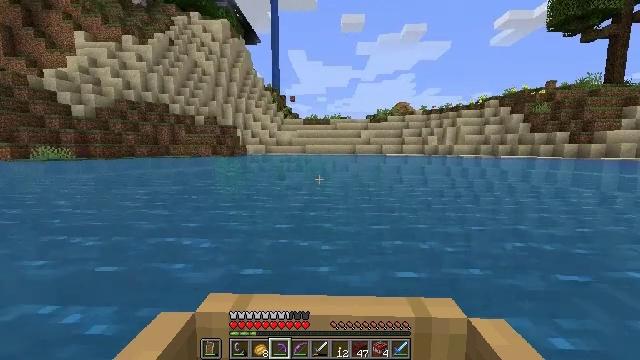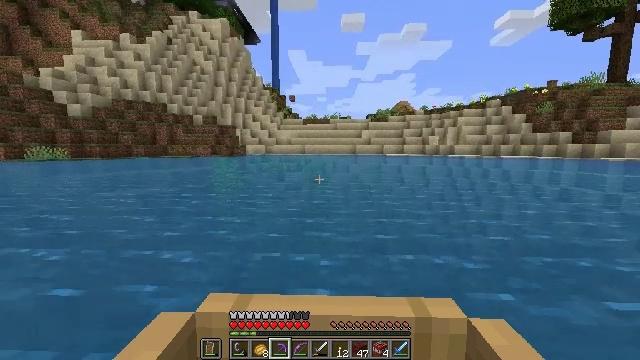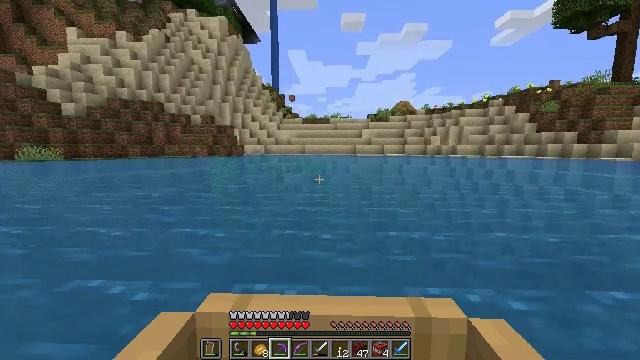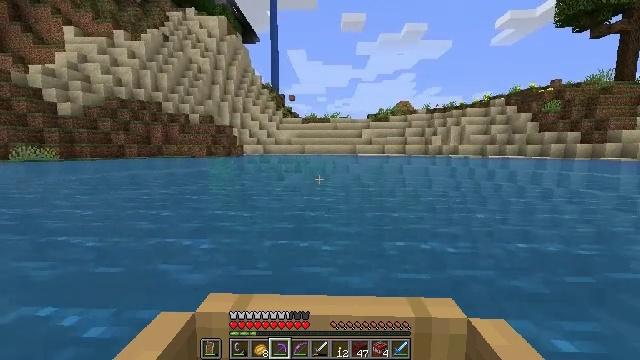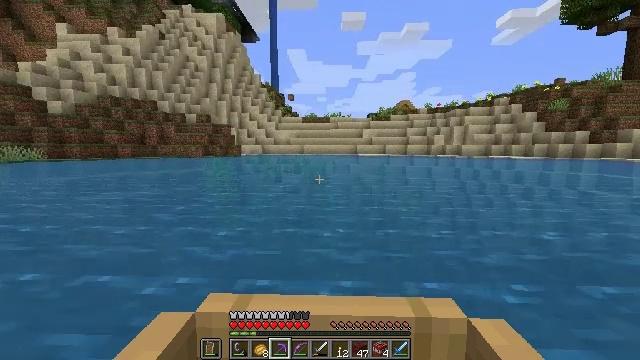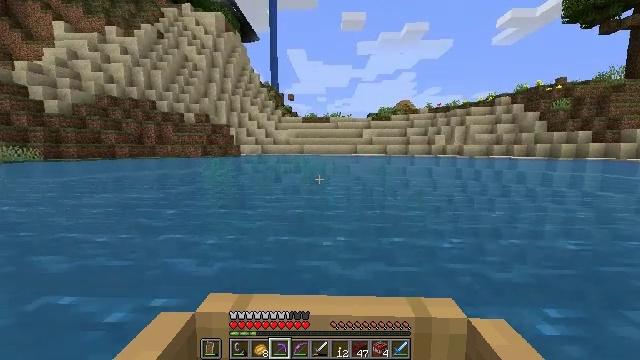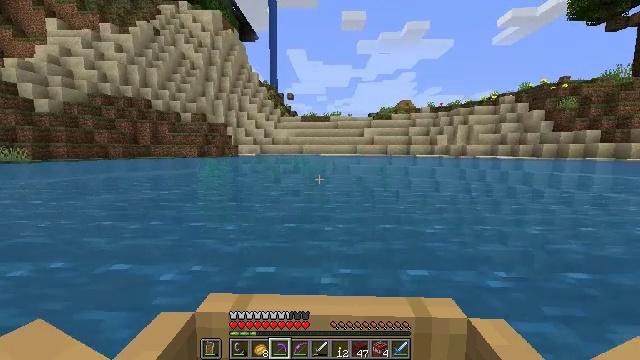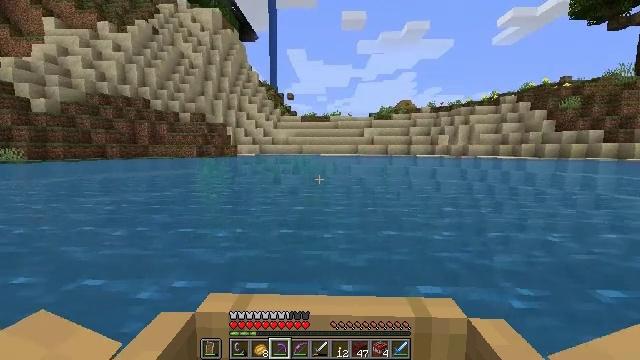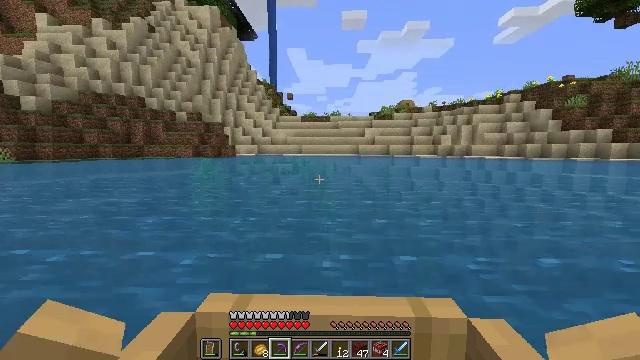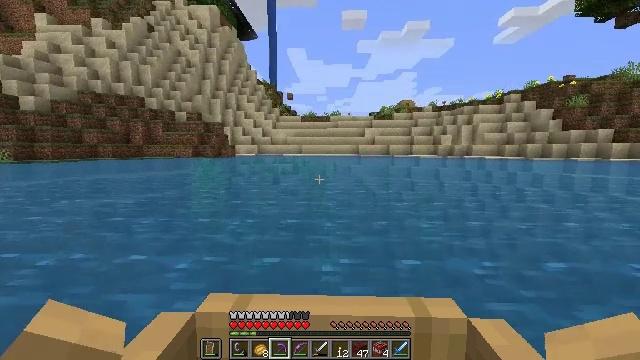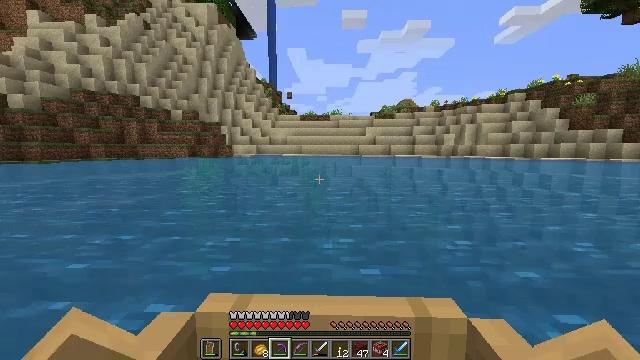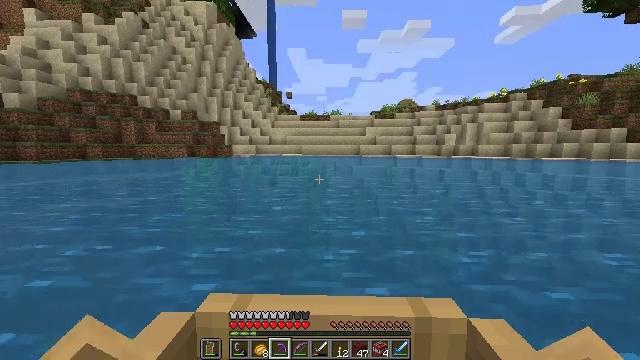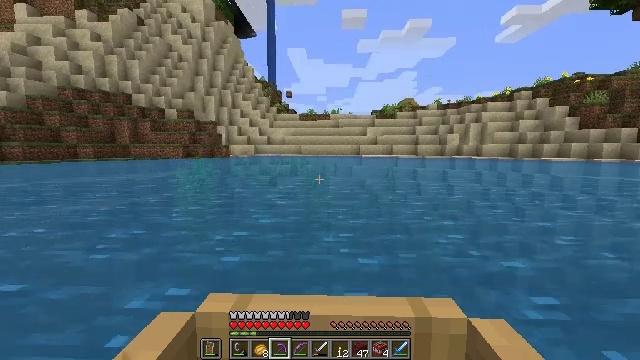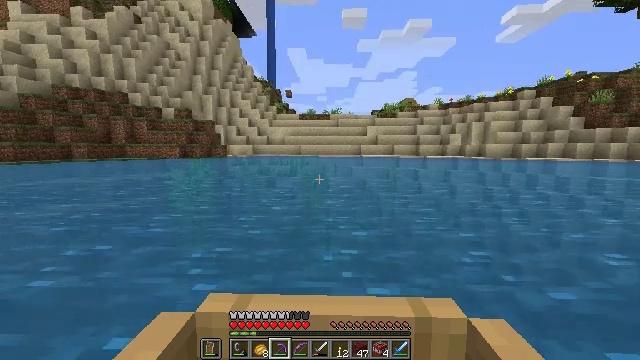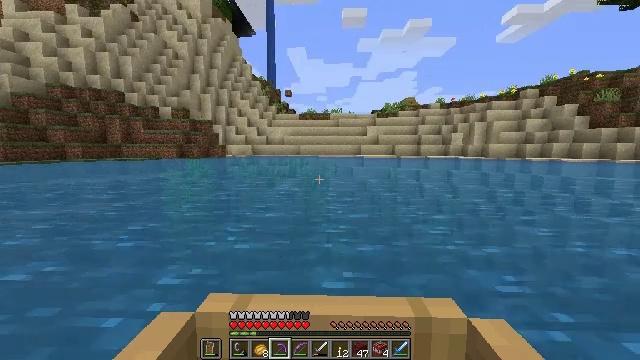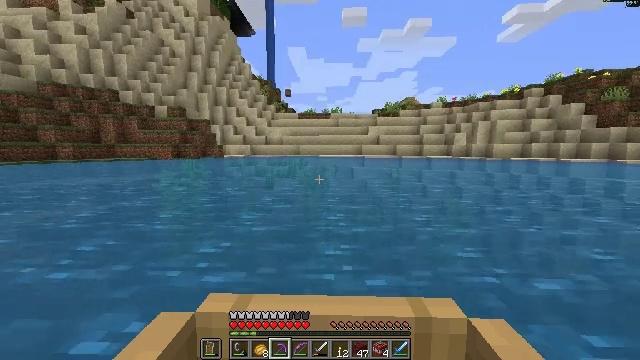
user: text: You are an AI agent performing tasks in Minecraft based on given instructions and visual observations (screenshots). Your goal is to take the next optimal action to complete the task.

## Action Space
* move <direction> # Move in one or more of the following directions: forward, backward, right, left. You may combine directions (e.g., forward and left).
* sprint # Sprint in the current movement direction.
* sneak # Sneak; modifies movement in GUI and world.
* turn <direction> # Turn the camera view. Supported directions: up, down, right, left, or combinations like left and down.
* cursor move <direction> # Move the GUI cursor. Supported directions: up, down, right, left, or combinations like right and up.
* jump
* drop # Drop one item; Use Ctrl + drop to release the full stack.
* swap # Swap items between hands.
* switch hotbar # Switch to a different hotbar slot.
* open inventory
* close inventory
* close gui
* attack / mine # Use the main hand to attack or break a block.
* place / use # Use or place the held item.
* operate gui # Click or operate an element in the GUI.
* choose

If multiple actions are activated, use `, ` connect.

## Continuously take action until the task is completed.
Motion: motion action
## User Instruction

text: Produce netherite scrap by smelting ancient debris.
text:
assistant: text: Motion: move forward
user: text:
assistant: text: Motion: move forward
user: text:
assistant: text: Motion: move forward
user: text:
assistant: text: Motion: move forward
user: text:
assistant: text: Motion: move forward
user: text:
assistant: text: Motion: move forward
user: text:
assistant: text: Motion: move forward
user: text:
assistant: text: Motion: move forward
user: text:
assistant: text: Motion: move forward
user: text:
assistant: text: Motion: move forward
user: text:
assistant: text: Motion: move forward
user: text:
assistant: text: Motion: move forward
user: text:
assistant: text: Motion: move forward
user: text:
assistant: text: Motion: move forward
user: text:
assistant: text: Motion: move forward
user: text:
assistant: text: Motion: move forward
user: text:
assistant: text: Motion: move forward
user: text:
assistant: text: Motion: move forward
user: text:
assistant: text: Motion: move forward
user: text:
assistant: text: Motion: move forward
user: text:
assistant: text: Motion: move forward
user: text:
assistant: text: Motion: move forward
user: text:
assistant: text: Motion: move forward
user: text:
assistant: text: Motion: move forward
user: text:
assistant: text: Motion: move forward
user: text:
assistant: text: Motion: move forward
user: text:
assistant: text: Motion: move forward
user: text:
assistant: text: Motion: move forward
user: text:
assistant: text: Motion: move forward
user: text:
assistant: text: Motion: move forward